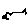
Label: bird